Aerial crown-view tile of a tropical tree (Barro Colorado Island, Panama), acquired 20250818:
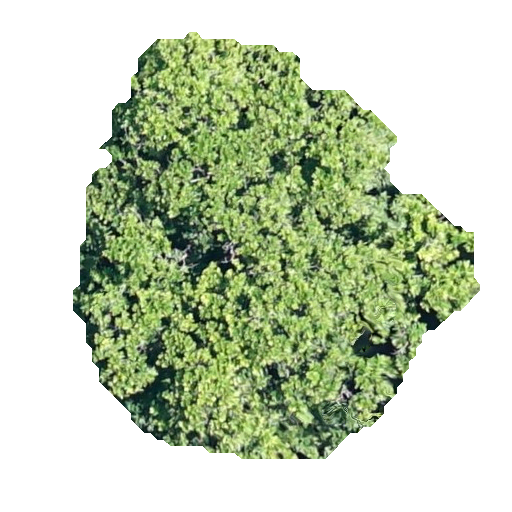
Species: Anacardium excelsum
GBIF accepted scientific name: Anacardium excelsum
Crown area: 172.026 m²